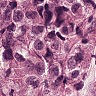
Metastatic tissue present: yes